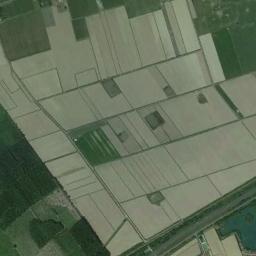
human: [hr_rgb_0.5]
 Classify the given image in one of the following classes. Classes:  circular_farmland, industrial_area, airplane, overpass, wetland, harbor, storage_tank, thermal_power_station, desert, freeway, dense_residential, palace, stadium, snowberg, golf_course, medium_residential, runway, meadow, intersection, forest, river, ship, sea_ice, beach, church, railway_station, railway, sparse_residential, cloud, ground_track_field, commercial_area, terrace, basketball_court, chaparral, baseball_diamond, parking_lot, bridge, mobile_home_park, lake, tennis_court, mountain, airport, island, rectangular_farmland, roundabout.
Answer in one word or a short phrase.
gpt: rectangular_farmland